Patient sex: M
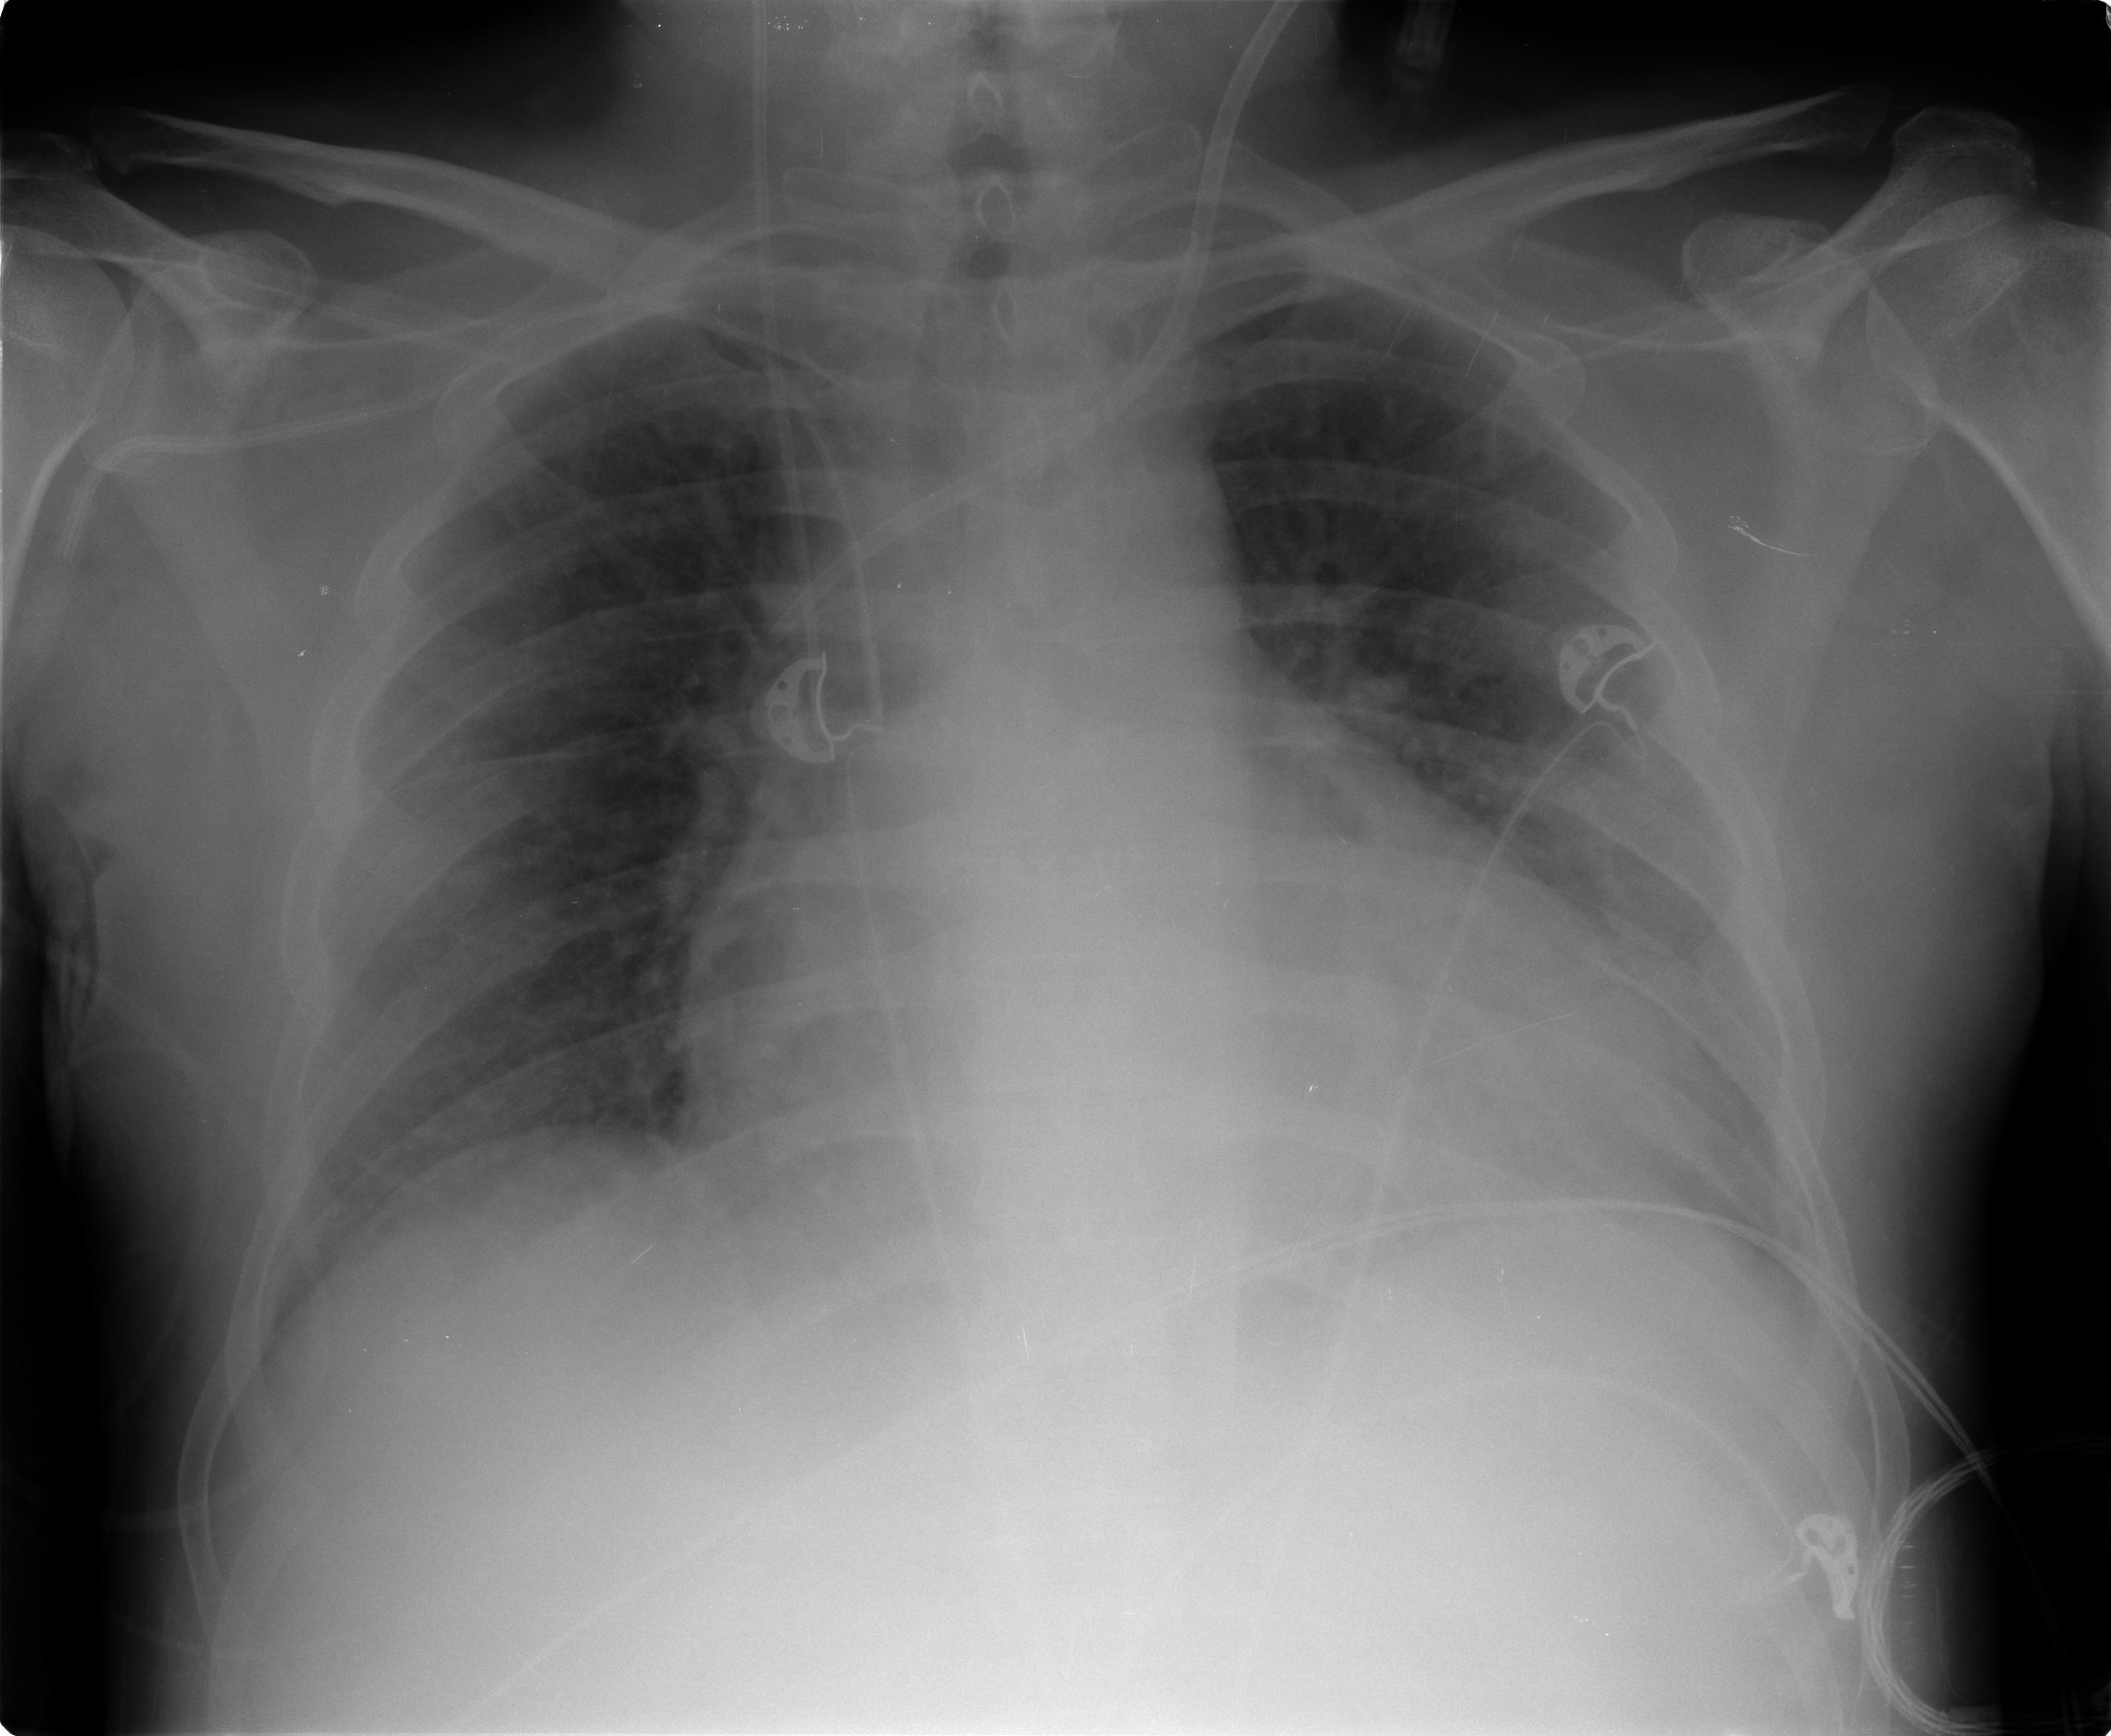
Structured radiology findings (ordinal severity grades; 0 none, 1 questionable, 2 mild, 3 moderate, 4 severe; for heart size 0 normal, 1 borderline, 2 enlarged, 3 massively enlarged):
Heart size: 2
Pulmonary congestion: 2
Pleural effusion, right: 0
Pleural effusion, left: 2
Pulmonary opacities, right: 1
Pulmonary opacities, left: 1
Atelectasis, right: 2
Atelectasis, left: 2